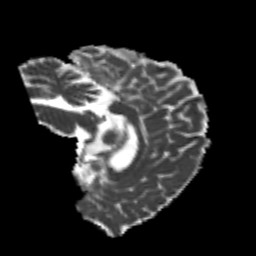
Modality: MD
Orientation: sagittal
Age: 19
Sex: male
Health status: healthy
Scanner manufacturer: philips
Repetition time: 7.391 s
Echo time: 0.08599 s